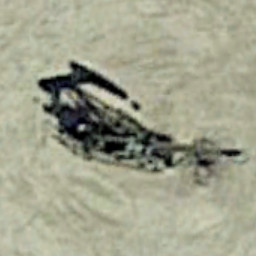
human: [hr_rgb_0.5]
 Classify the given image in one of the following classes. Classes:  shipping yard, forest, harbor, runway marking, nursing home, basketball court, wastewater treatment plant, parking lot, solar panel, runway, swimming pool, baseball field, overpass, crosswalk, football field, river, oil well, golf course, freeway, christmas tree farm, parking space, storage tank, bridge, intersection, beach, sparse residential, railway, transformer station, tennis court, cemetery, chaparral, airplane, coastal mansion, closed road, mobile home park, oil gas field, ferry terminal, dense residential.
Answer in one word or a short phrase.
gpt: oil well